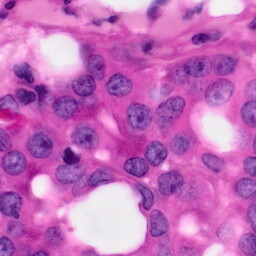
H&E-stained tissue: Pancreatic